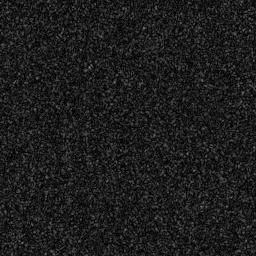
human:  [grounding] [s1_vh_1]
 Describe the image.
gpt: In the satellite image, there is  <ref>1 medium ship </ref> <box>[[0, 0, 7, 16, 0]]</box> located at top left,  <ref>2 medium ship </ref> <box>[[0, 82, 6, 99, 0], [14, 86, 21, 99, 0]]</box> located at bottom left,  <ref>1 medium ship </ref> <box>[[37, 84, 47, 99, 0]]</box> located at bottom.